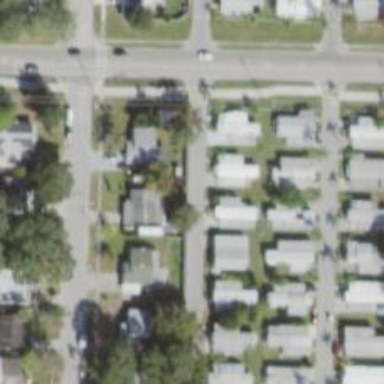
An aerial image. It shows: Living street.